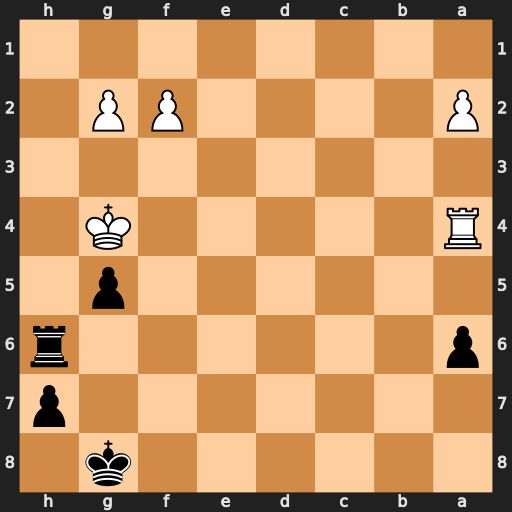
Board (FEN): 6k1/7p/p6r/6p1/R5K1/8/P4PP1/8
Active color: b
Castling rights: -
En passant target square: -
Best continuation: Rh4+ Kf3 Rxa4